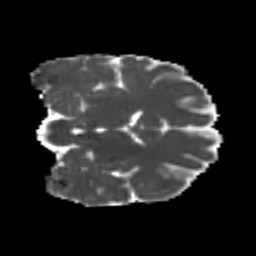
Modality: MD
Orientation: coronal
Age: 25
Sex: female
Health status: healthy
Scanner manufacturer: philips
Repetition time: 7.384 s
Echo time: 0.08599 s